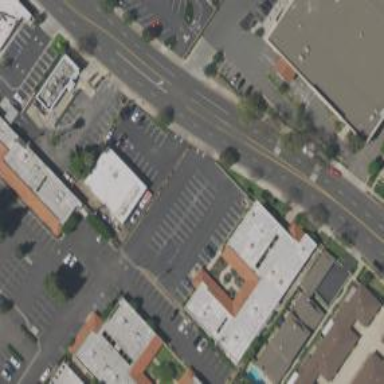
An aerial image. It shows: Retail building.